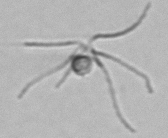
Label: Ophiaster